Question: I am trying to post a csv file and get the fields(fields in the csv file) in the response using Postman but I am getting 400 Bad request error.
Error:
{
"status": 400,
"error": "Bad Request",
"message": "Required request part 'inFile' is not present",
"timeStamp": "Tue Feb 07 00:00:17 EST 2017",
"trace": "org.springframework.web.multipart.support.MissingServletRequestPartException: Required request part 'inFile' is not present
at org.springframework.web.servlet.mvc.method.annotation.RequestPartMethodArgumentResolver.resolveArgument(RequestPartMethodArgumentResolver.java:192)
at org.springframework.web.method.support.HandlerMethodArgumentResolverComposite....}
Please let me know how to overcome this issue as I am new to this.

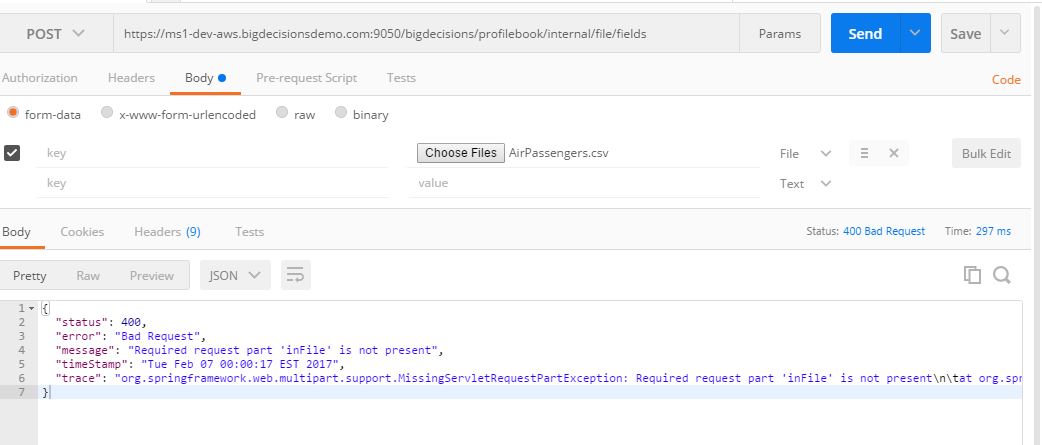
Answer: You forgot to give a name to your 'form-data' parameter.
According to the error you got the name of the key should be "inFile".
And you need to input it here:
<URL>